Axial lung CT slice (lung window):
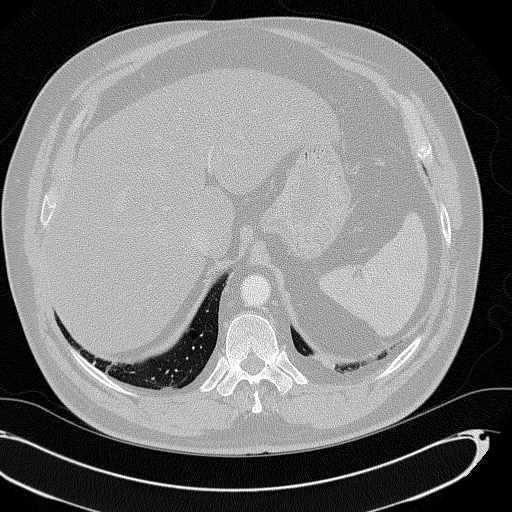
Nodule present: no